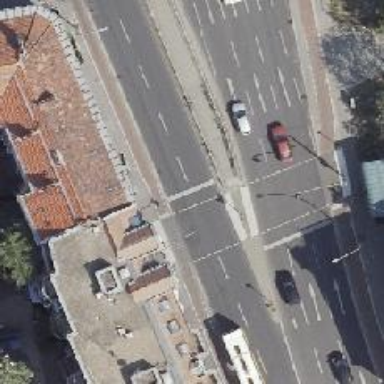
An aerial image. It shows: Secondary road with asphalt surface. It has cycle track on the right side. The road has lane markings and is dual carriageway.